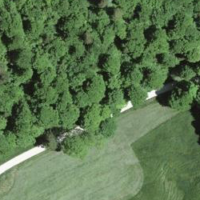
EUNIS habitat code: 41
Species observed at this site:
Cardamine heptaphylla
Tussilago farfara